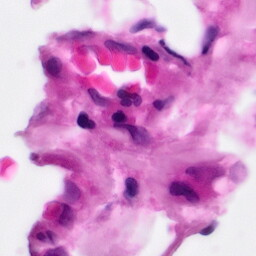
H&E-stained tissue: Pancreatic